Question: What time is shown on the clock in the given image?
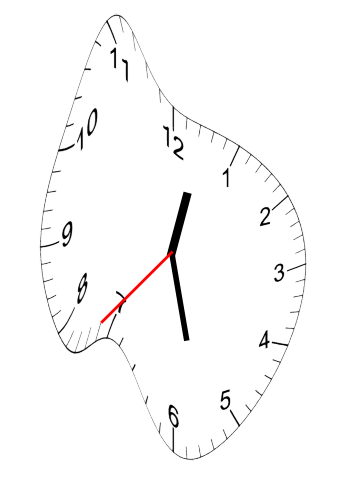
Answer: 12:27:37